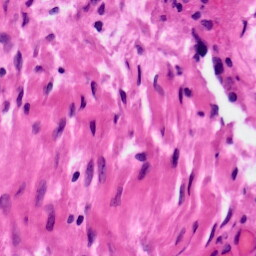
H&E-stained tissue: Ovarian